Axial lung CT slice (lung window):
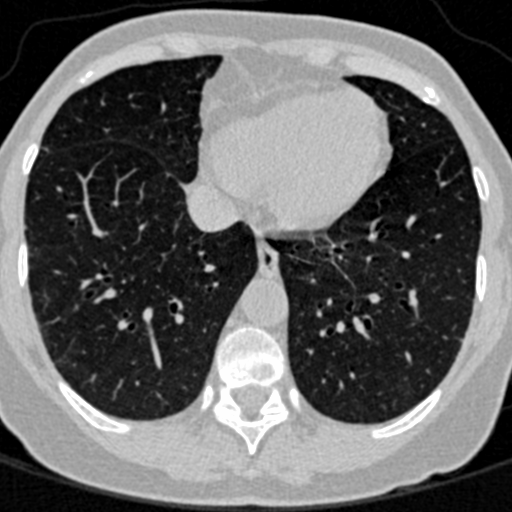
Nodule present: no